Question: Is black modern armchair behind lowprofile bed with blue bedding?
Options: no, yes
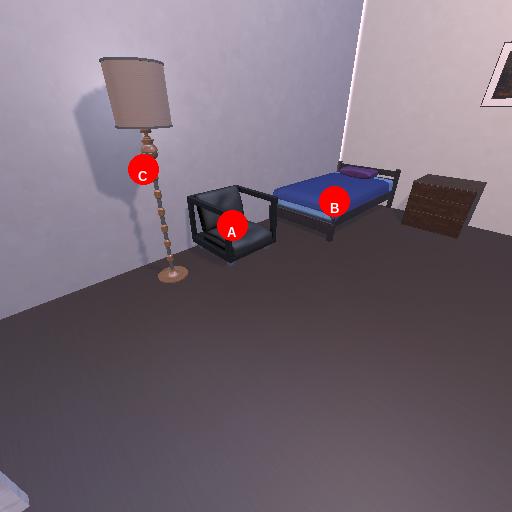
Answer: no